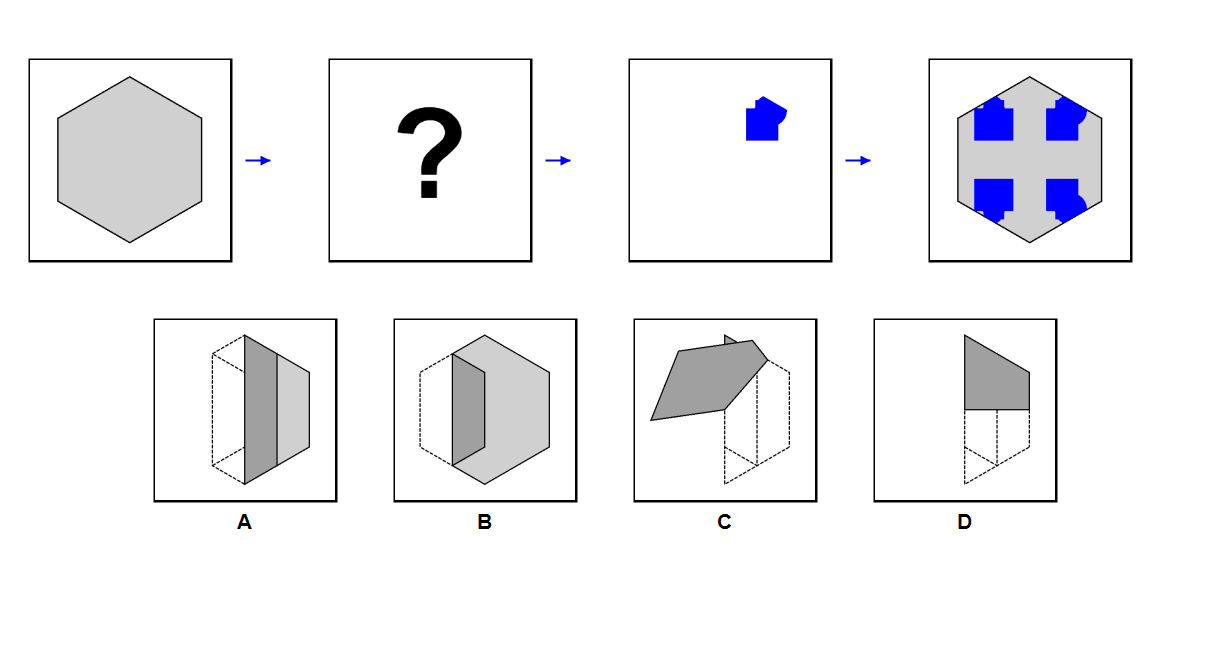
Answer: C